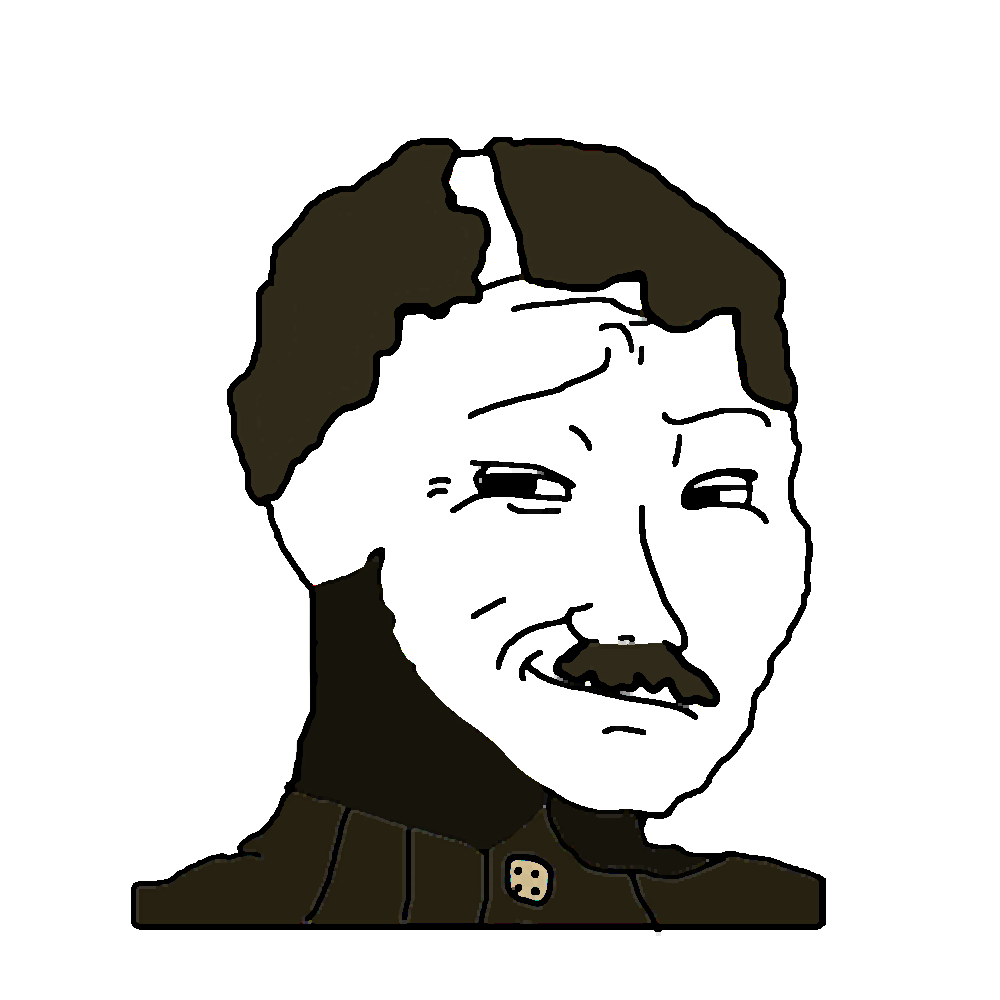
Label: 5_Smugjak